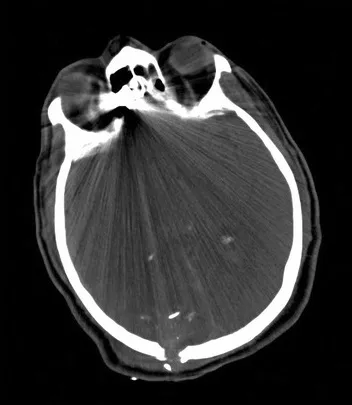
Retained bullet in the brain.
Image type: radiology (ct)